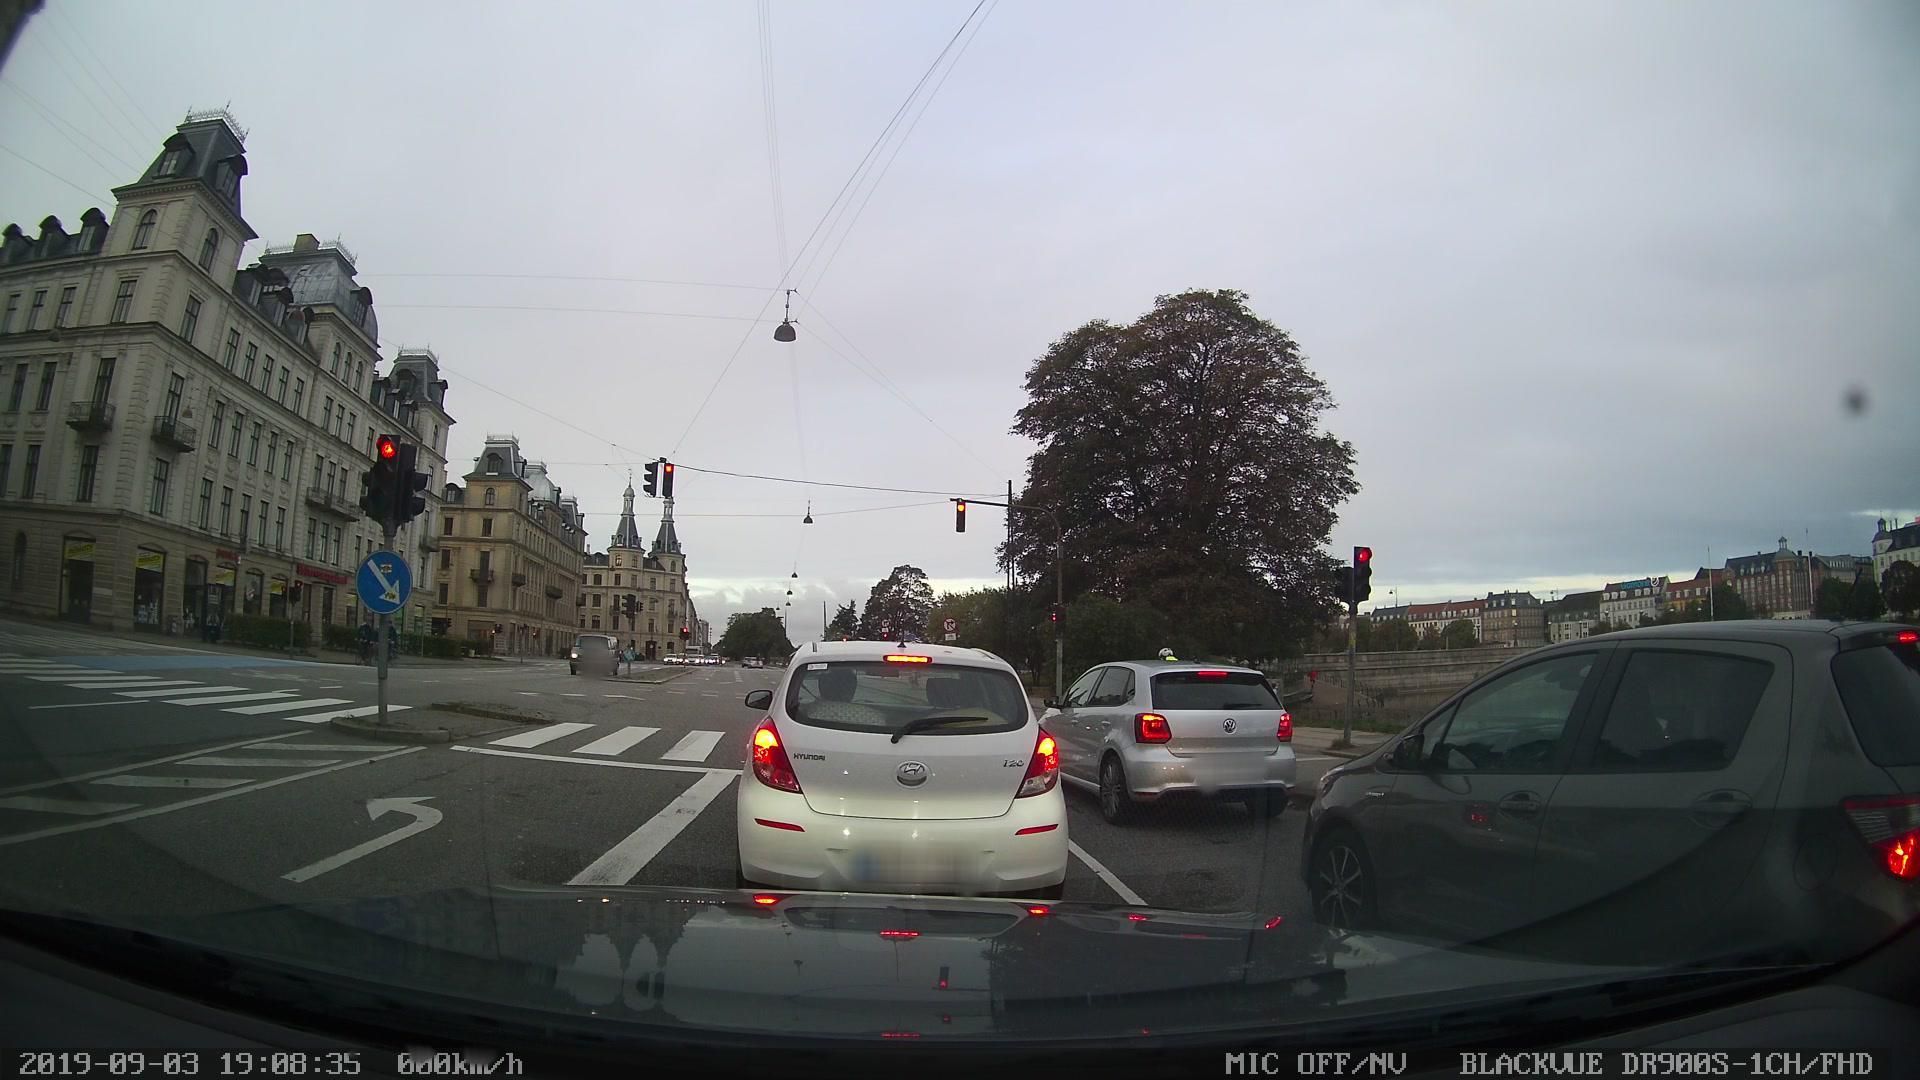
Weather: clear
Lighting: day
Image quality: good
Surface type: driving surface
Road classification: tertiary
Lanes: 2, 3
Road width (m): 3.5
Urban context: urban centre
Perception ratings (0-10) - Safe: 4.41, Lively: 7.88, Beautiful: 3.33, Boring: 1.84, Depressing: 1.01, Wealthy: 6.95